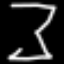
Label: hourglass